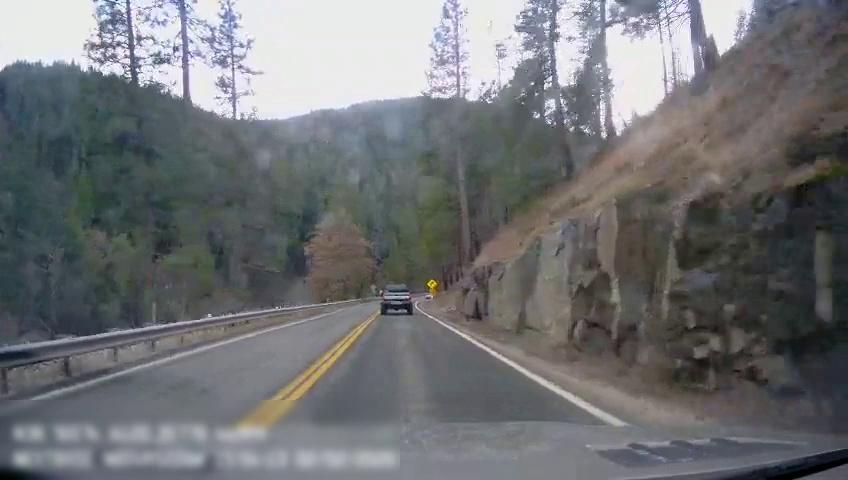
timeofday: Day
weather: Sunny
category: Drivable Space
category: Vehicles | Truck
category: Lanes | Current Lane
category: Lanes | Current Lane
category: Lanes | Alternate Lane
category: Traffic | Signs